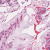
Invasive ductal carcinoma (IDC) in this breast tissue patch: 1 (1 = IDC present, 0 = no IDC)